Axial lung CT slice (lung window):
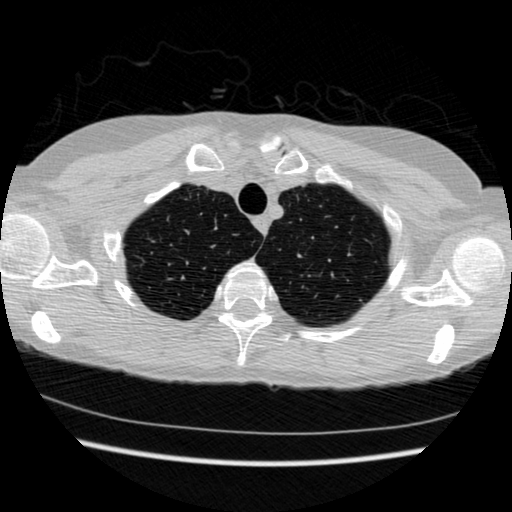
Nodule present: no